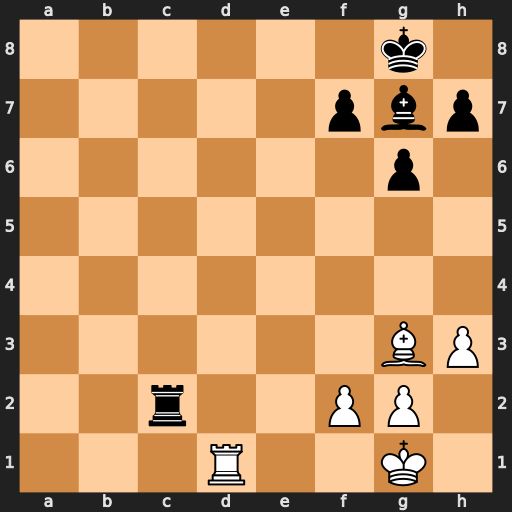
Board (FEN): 6k1/5pbp/6p1/8/8/6BP/2r2PP1/3R2K1
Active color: w
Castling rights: -
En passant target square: -
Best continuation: Rd8+ Bf8 Bd6